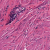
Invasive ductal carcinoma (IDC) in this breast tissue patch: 0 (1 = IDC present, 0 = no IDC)